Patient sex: F
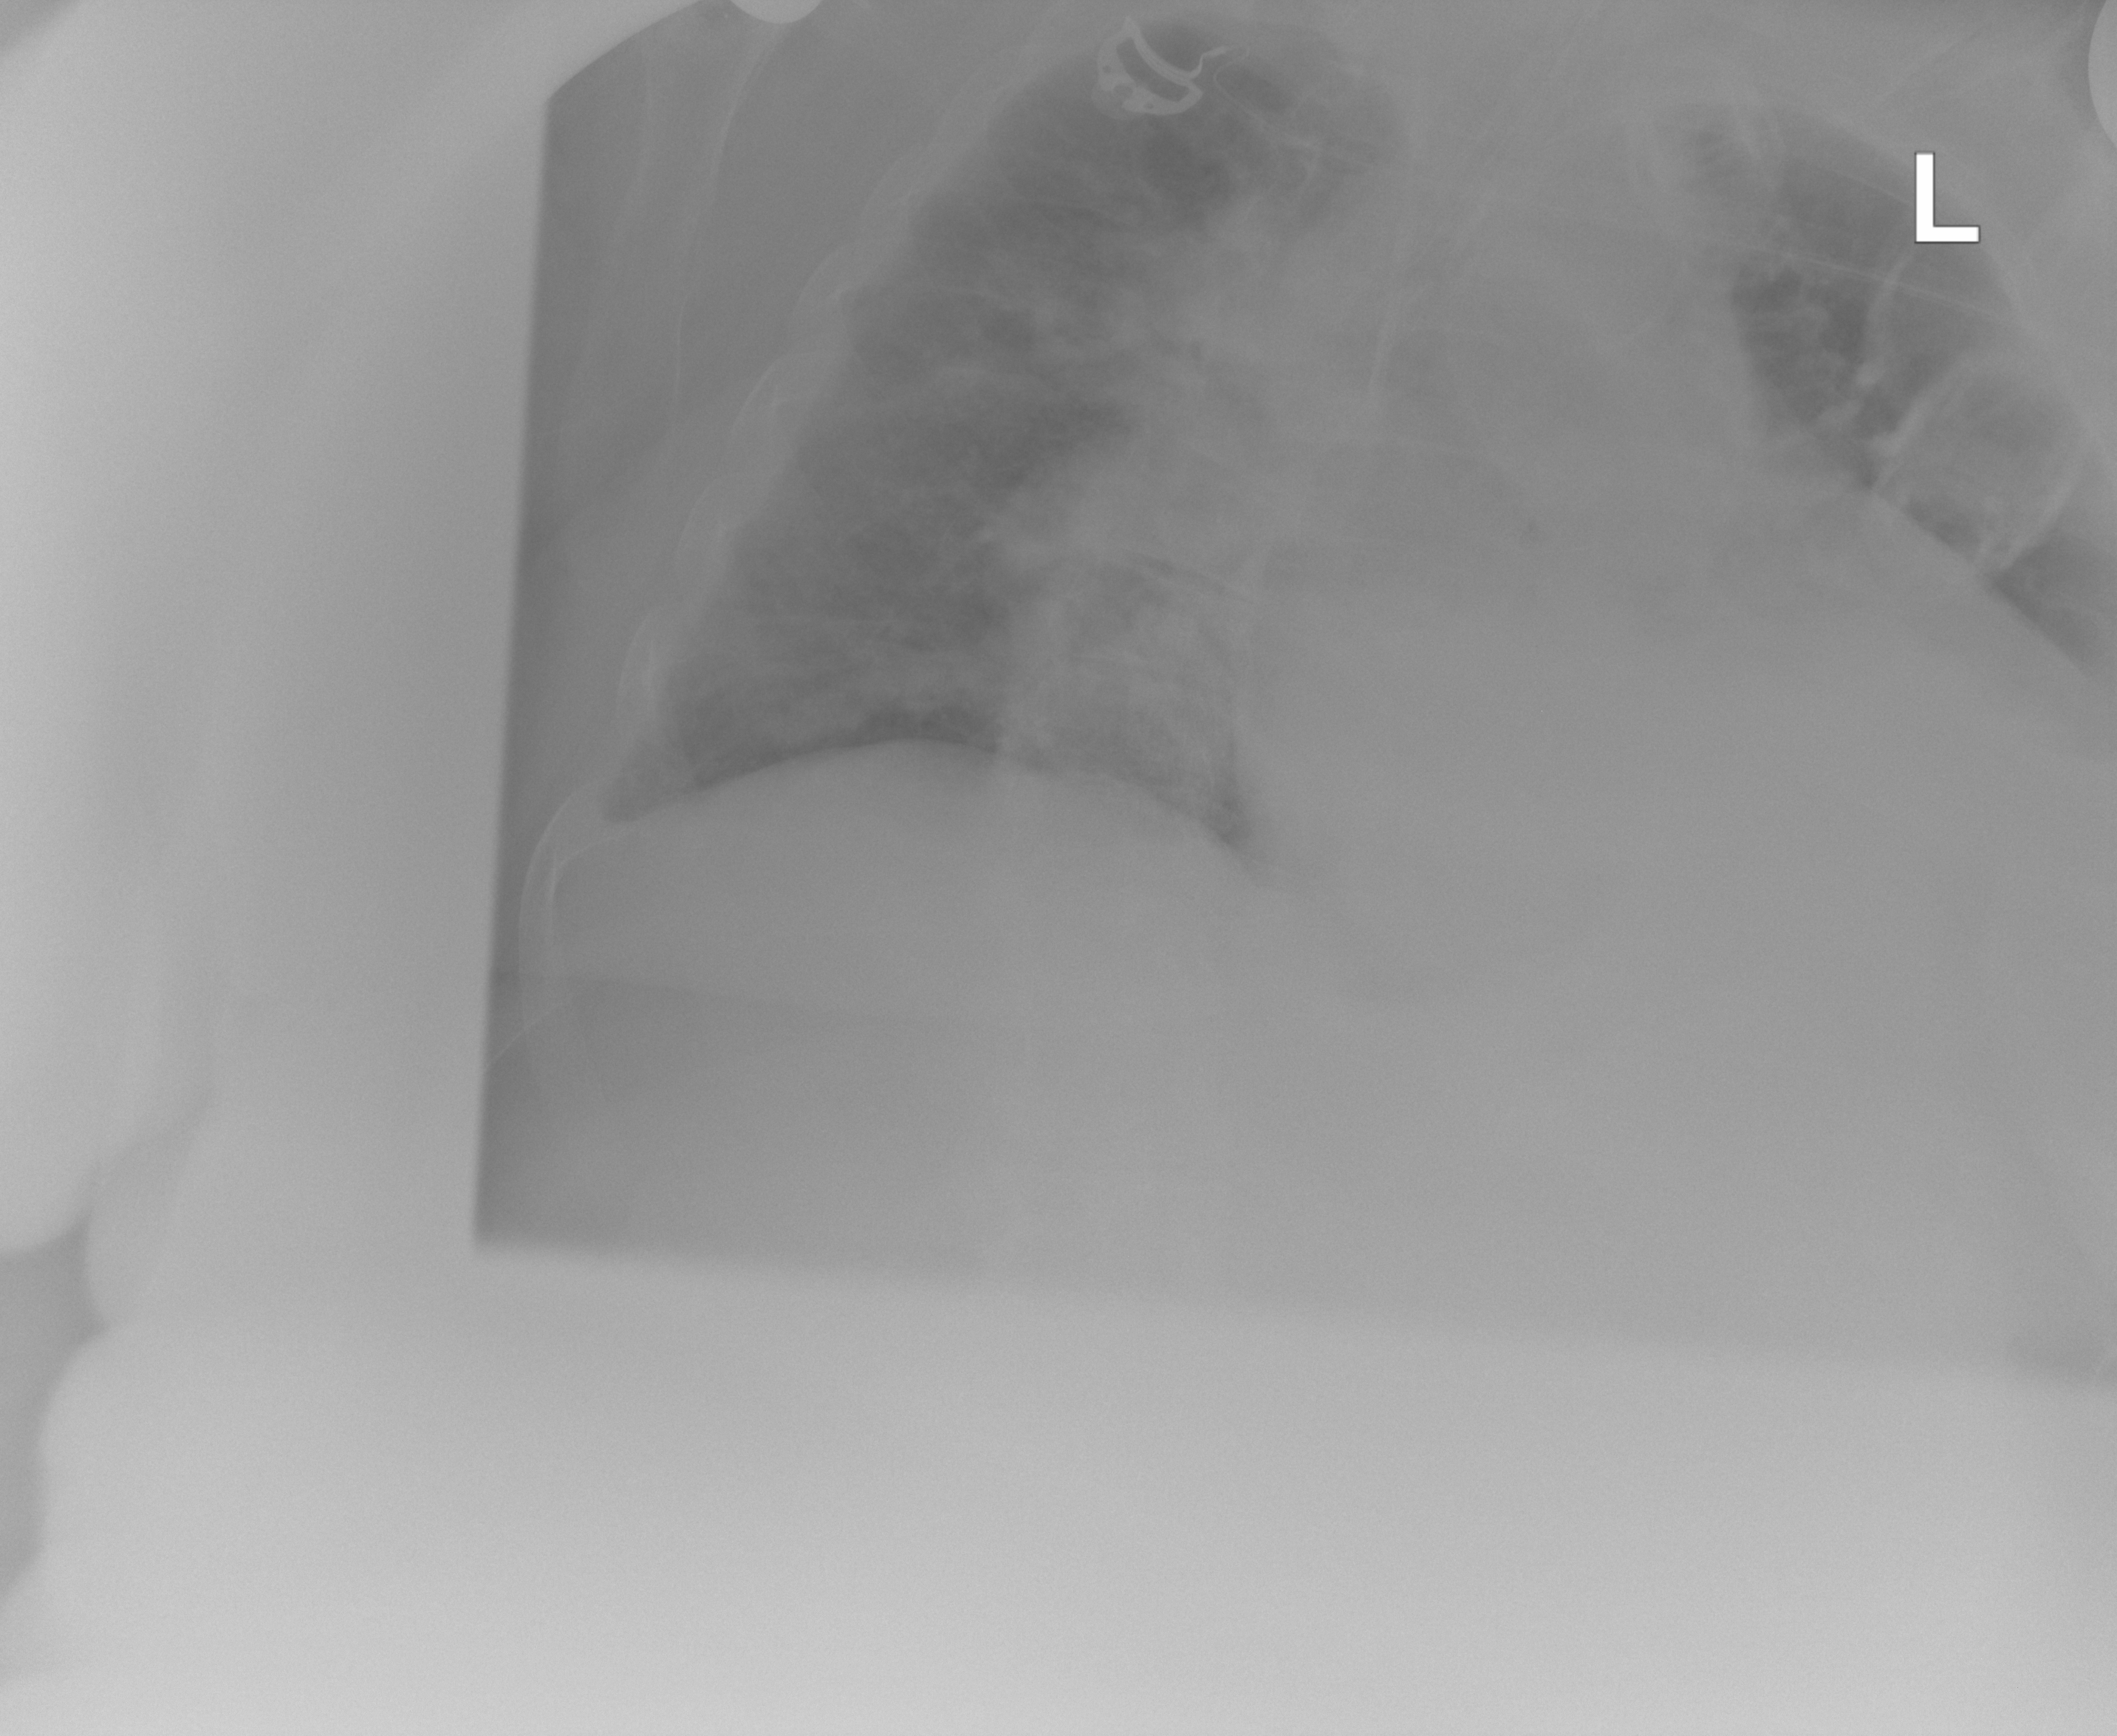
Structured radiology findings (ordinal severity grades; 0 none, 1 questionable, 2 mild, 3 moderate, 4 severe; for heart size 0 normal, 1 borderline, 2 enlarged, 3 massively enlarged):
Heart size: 0
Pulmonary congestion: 1
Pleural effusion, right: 0
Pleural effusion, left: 0
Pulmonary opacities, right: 0
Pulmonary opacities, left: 0
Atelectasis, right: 0
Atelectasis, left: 0